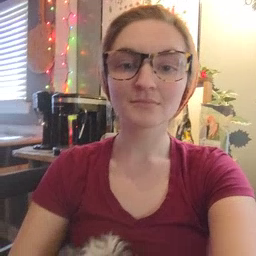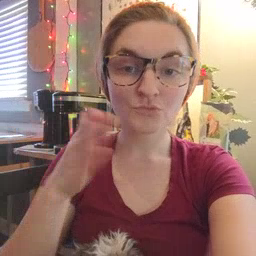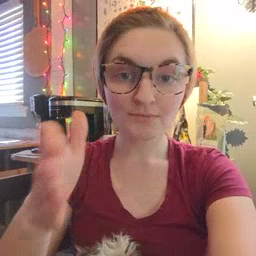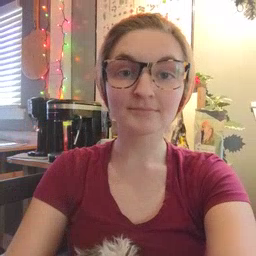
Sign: fish